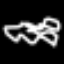
Label: squiggle